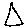
Label: triangle